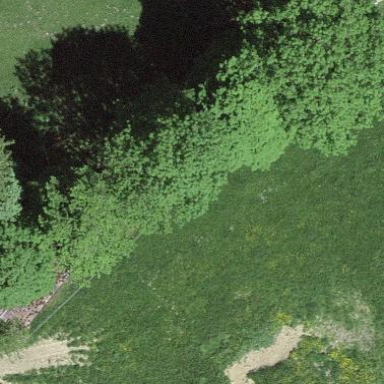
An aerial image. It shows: Serene woodland landscape.